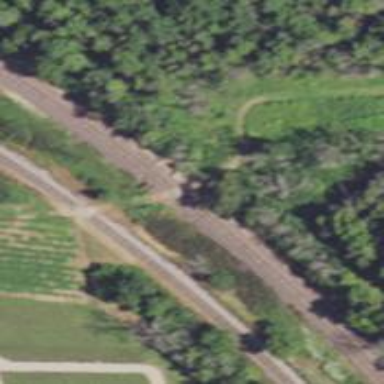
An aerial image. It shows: Railway level crossing.